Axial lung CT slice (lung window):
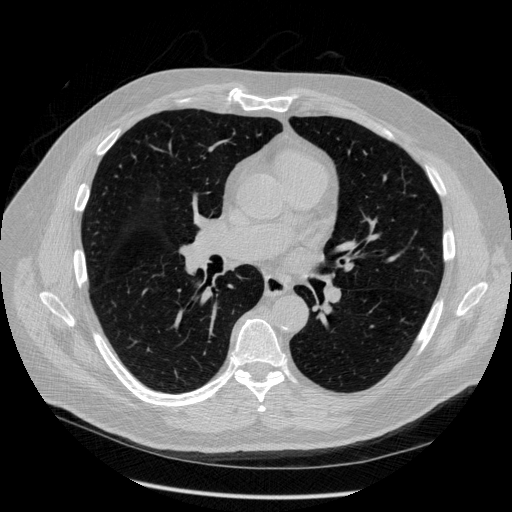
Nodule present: no